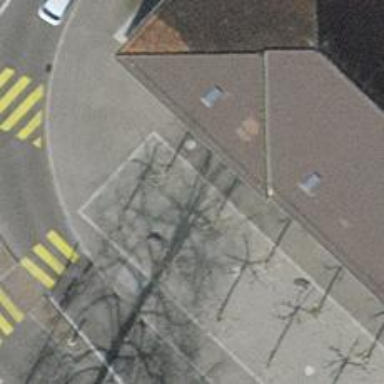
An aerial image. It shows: Brown bench.